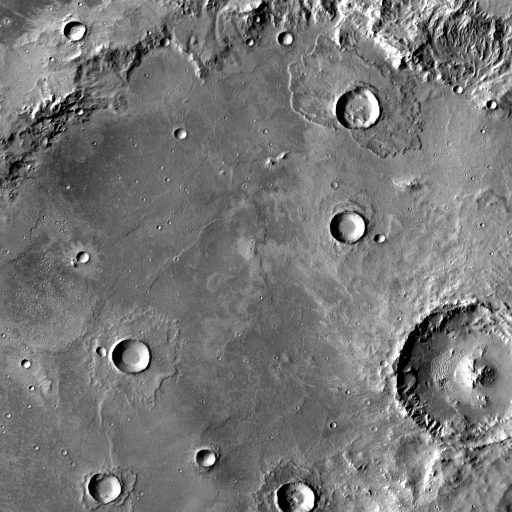
Crater classes present: Background, Other, Layered, Buried